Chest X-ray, PA view. Patient: 77 years old, sex F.
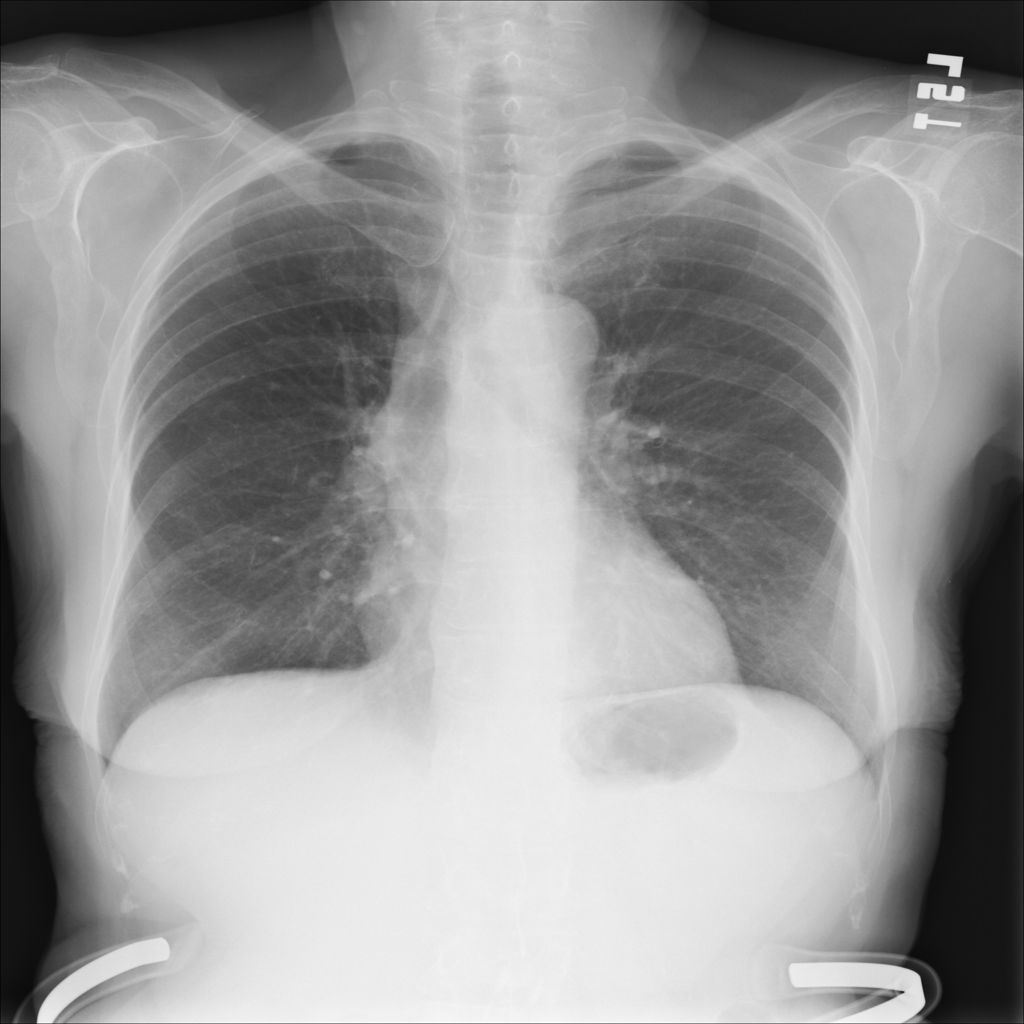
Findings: No Finding